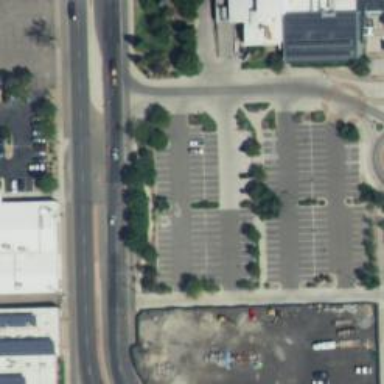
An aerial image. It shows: Parking space is available.